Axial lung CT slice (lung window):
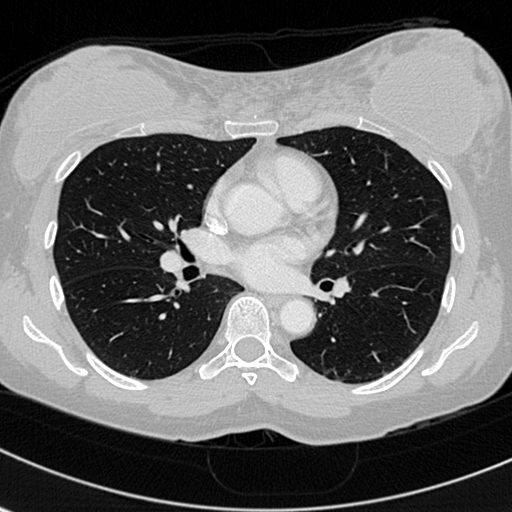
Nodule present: no